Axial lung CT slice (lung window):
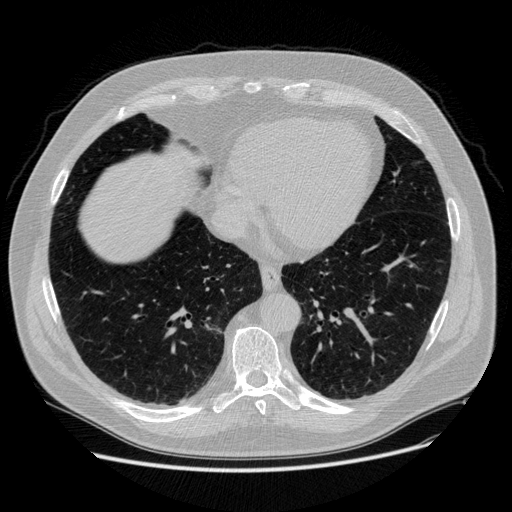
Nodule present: no